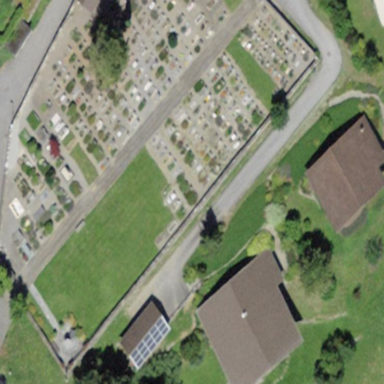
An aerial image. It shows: Cemetery.